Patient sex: F
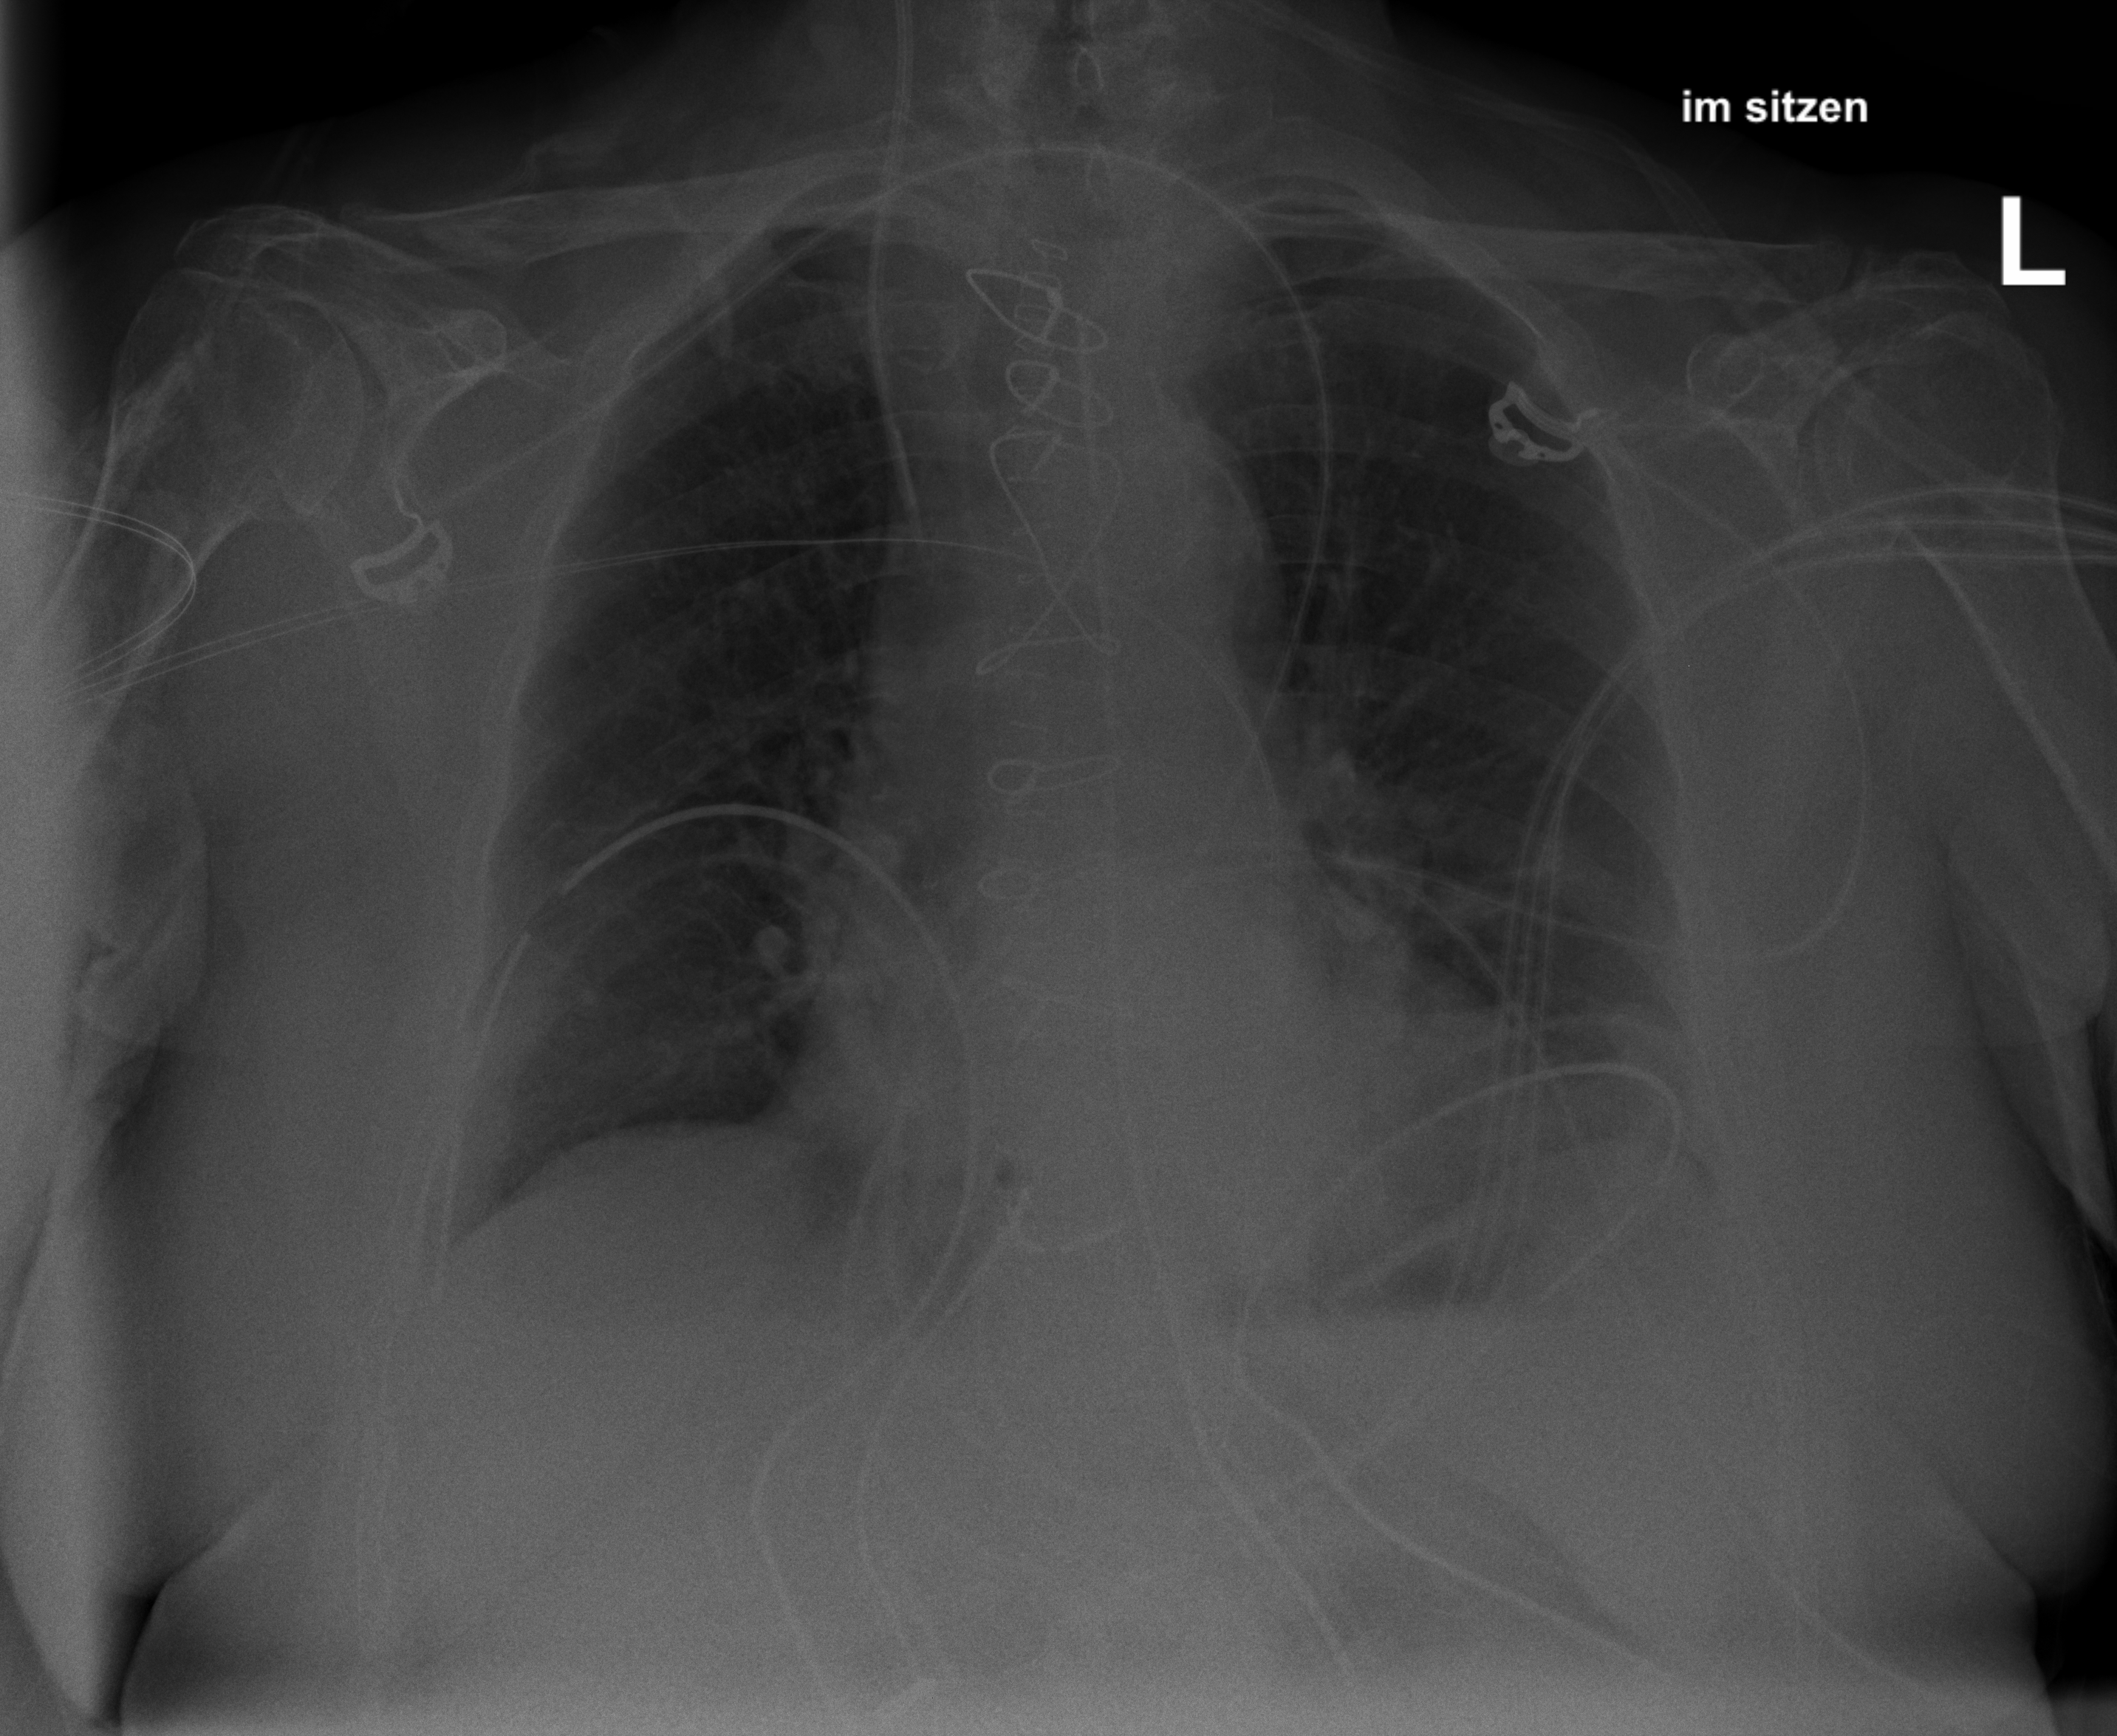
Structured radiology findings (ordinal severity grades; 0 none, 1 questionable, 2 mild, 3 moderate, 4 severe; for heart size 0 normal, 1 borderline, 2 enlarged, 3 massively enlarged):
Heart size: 1
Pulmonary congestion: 2
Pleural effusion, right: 2
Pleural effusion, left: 2
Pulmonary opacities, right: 0
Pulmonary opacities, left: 0
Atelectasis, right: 0
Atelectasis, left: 2